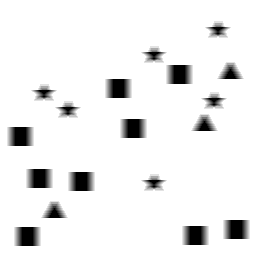
Squares: 9
Triangles: 3
Stars: 6
Total shapes: 18